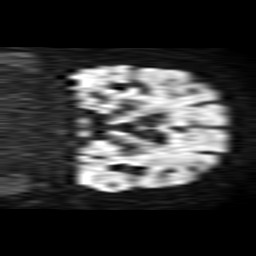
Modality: TRACE
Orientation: coronal
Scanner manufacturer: philips
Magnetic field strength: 1.5 T
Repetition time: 3.684 s
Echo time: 0.09411 s